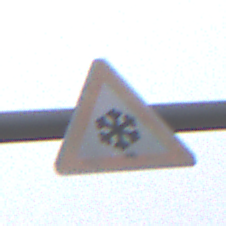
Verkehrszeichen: SchneeOderEisglaette
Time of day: MorningAfternoon
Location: Outdoor (RoadRail)
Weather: Overcast
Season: NotSpecified
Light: Natural